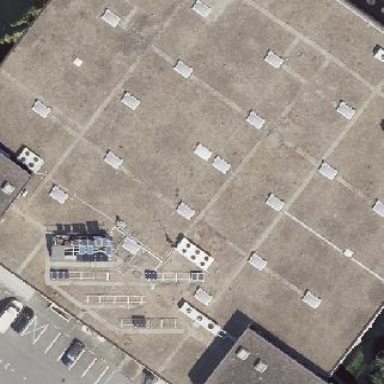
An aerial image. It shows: Part of the building is designated for commercial use.